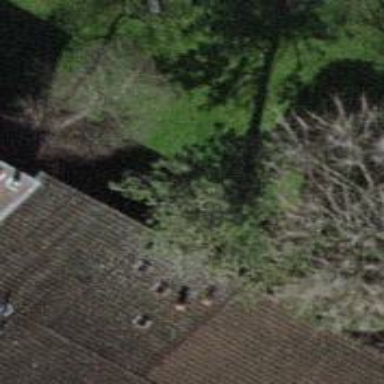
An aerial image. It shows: Urban environment with evergreen needle-leaved trees.